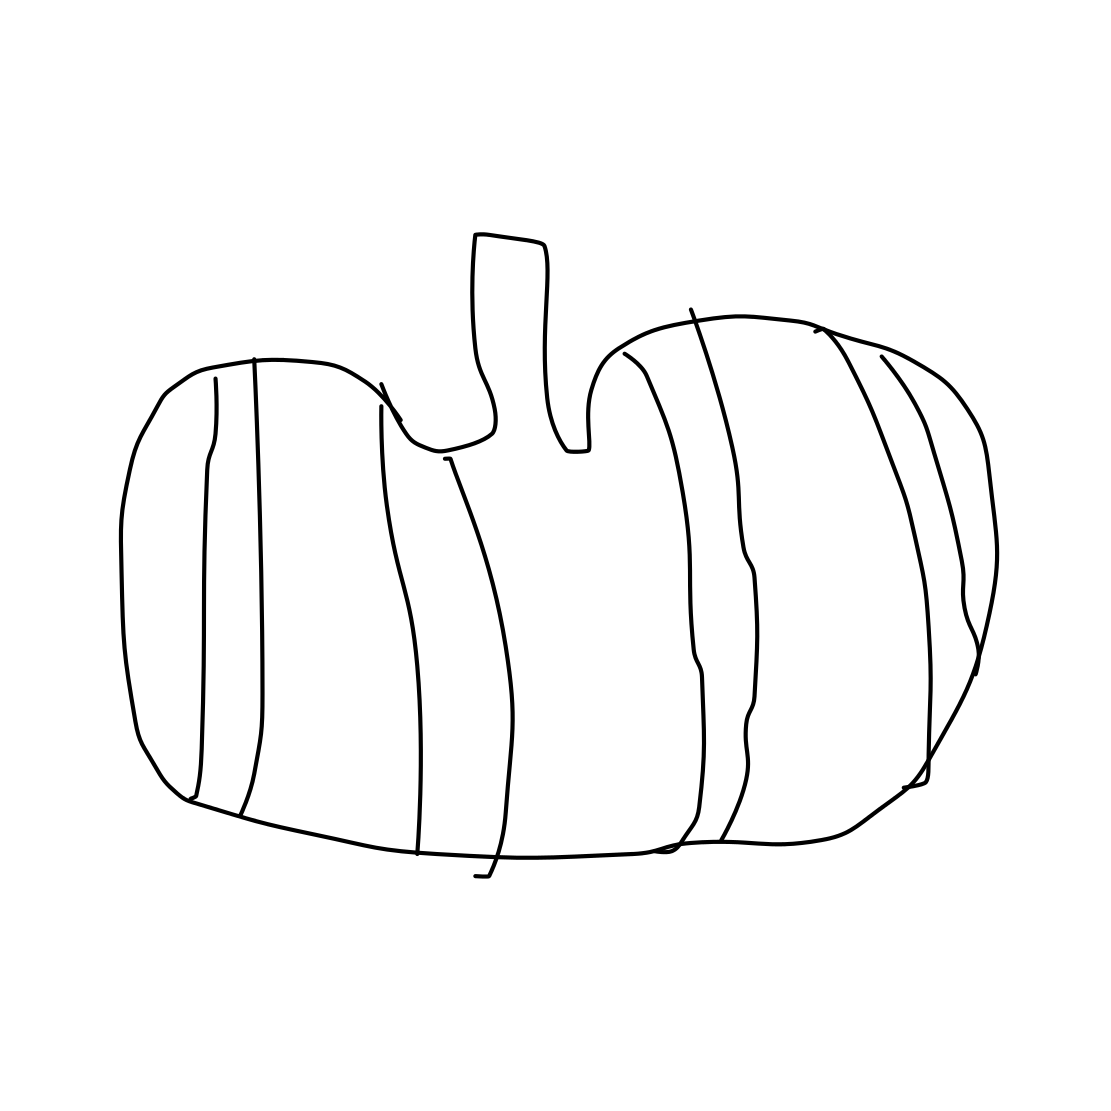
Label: pumpkin